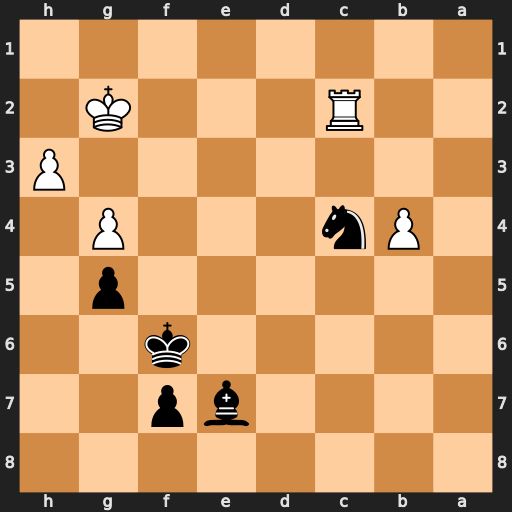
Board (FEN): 8/4bp2/5k2/6p1/1Pn3P1/7P/2R3K1/8
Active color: b
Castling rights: -
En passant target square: -
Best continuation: Ne3+ Kf2 Nxc2